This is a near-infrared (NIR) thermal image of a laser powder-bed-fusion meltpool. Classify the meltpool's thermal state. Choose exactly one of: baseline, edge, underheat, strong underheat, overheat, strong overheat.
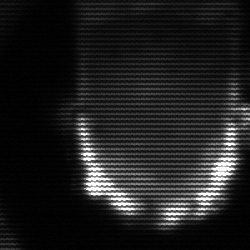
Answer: baseline